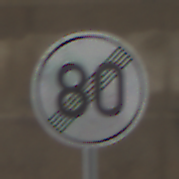
Verkehrszeichen: EndeGeschwindigkeit80
Umgebung: Roofed, Beach
Tageszeit: Midday
Wetter: Overcast
Licht: Natural
Jahreszeit: NotSpecified
Kontrast: LowContrast